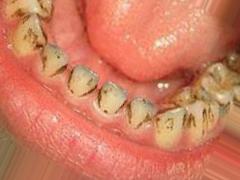
Condition: Tooth Discoloration